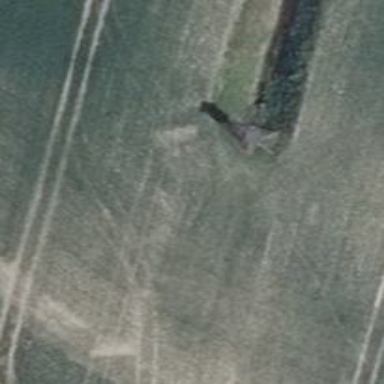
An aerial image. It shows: Hunting stand.